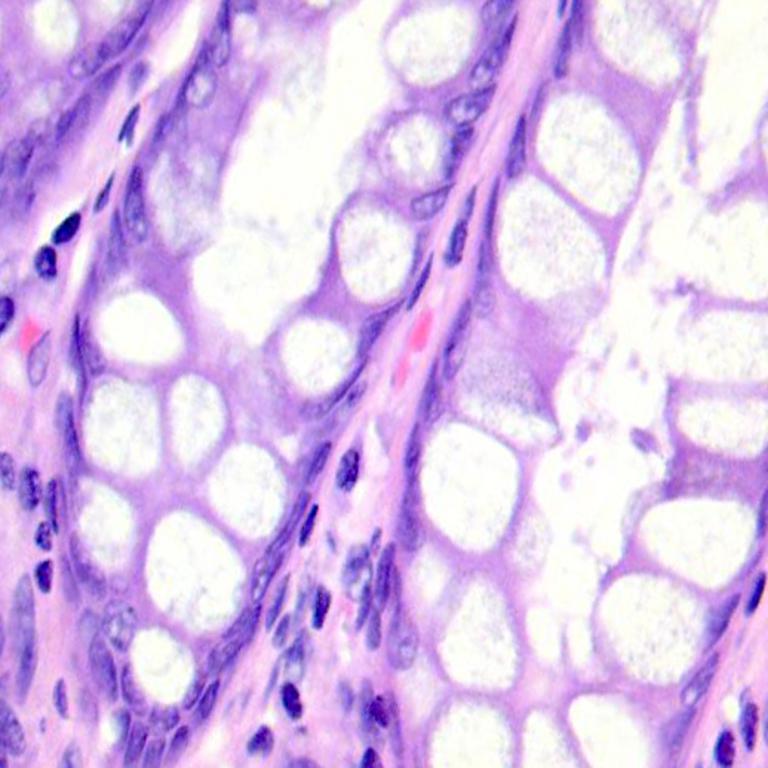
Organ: colon
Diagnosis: benign